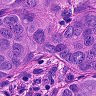
Metastatic tissue present: yes